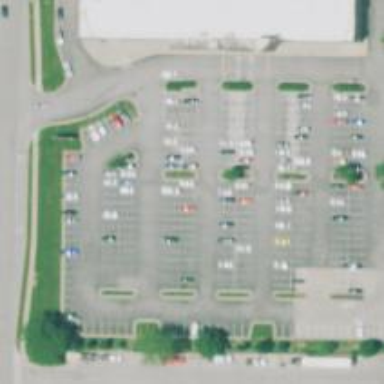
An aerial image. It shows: Parking space.